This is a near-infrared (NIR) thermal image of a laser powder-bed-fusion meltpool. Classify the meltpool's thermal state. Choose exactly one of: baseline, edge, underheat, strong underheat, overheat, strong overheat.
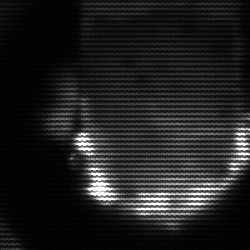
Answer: baseline